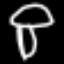
Label: mushroom